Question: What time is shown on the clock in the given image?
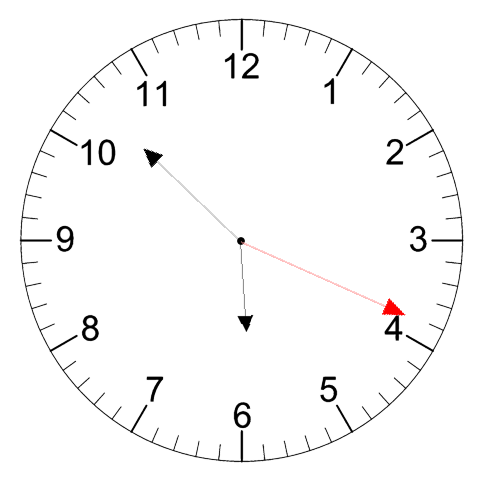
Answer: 05:52:19